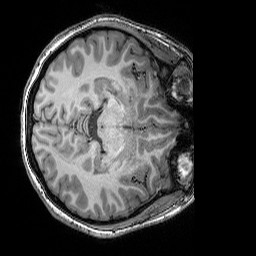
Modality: T1w
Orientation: axial
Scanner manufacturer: siemens
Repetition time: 2.25 s
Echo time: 0.00418 s